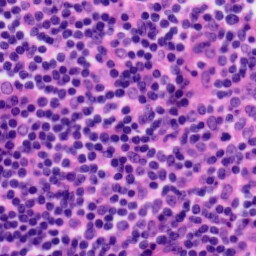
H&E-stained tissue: Tonsil